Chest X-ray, PA view. Patient: 27 years old, sex M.
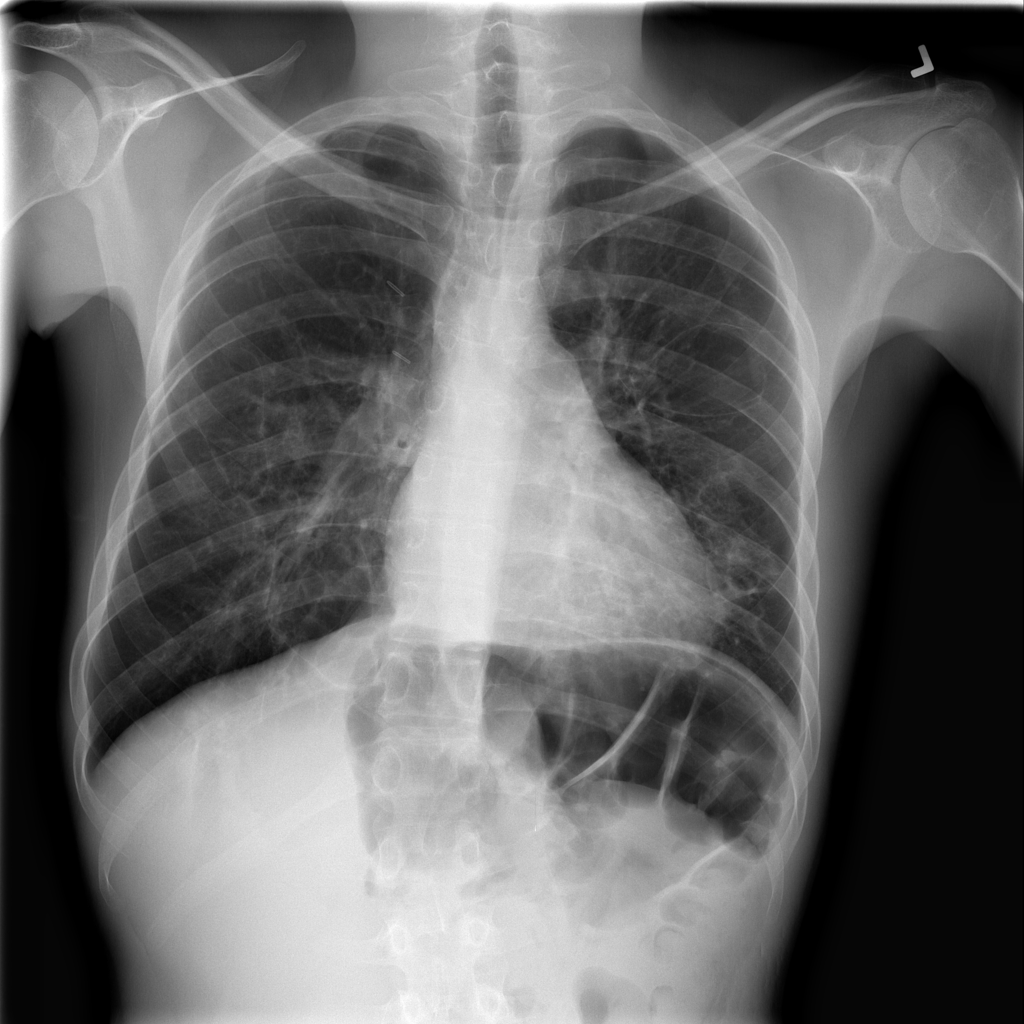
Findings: Atelectasis, Pneumothorax